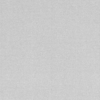
Label: dusty